Question: I successfully change the font size selection of rich text editor of Sitecore by following <URL>.
What I need to do now is to add a font size 60px in the selection. How and where can I change that?

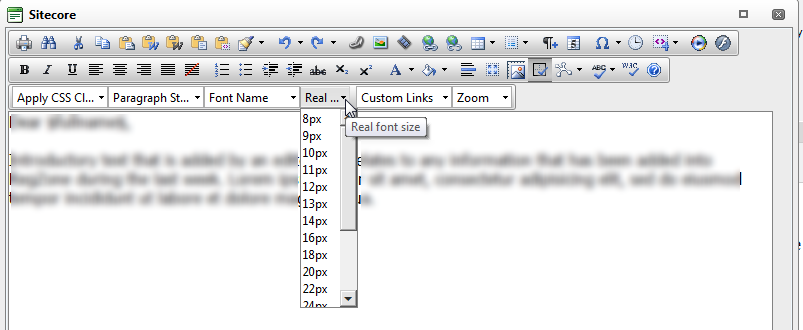
Answer: To add font size in richtext control of sitecore, I modify the toolsFile.xml
'''
<root>
<tools name="MainToolbar" enabled="true">
<tool name="RealFontSize" />
</tools>
<realFontSizes>
<item value="8px"></item>
<item value="9px"></item>
<item value="10px"></item>
<item value="11px"></item>
<item value="12px"></item>
<item value="13px"></item>
<item value="14px"></item>
<item value="16px"></item>
<item value="18px"></item>
<item value="20px"></item>
<item value="22px"></item>
<item value="24px"></item>
<item value="26px"></item>
<item value="28px"></item>
<item value="32px"></item>
<item value="48px"></item>
<item value="60px"></item>
<item value="72px"></item>
</realFontSizes>
</root>
'''